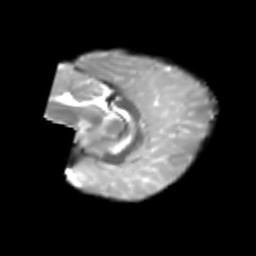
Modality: T2w
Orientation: sagittal
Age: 6
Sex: female
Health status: healthy